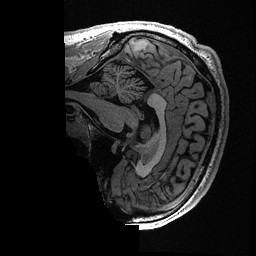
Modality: T1w
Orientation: sagittal
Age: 26
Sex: male
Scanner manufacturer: ge
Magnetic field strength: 3 T
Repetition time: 0.006952 s
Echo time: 0.00292 s